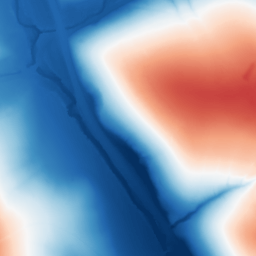
Category: trend_removal
Decomposition family: polynomial
Decomposition parameters: degree: 1
Upsampling method: quartic
Upsampling parameters: scale: 2
Upsampling scale: 2